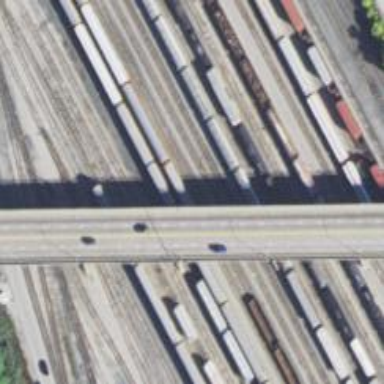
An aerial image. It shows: Railway yard used for servicing trains.